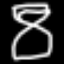
Label: hourglass